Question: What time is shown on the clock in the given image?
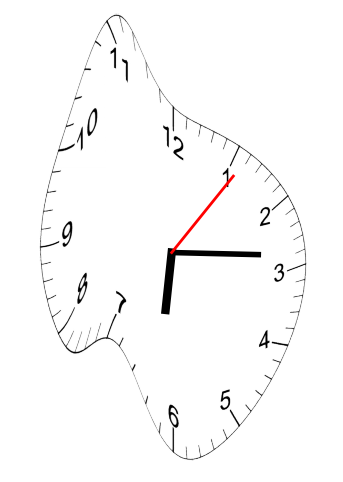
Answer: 06:14:06